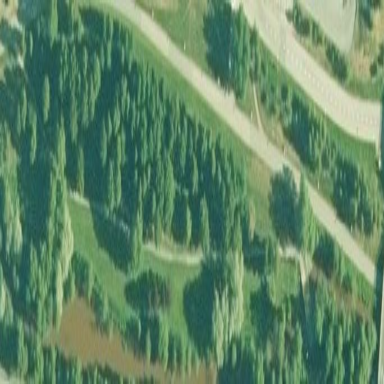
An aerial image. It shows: Lovely park for leisure and relaxation.